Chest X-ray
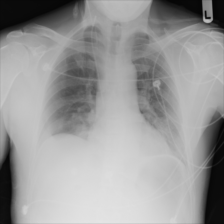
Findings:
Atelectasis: negative
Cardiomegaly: negative
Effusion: negative
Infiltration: negative
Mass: negative
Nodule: negative
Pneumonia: negative
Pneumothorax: positive
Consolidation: negative
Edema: negative
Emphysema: negative
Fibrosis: negative
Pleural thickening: negative
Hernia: negative